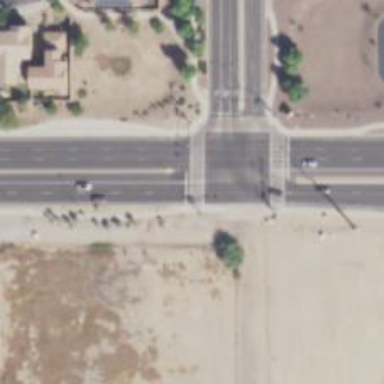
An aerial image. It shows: Crossing road.